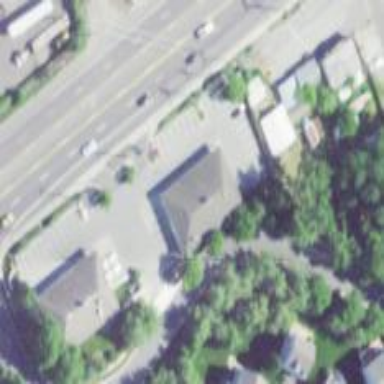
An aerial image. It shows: Retail area.